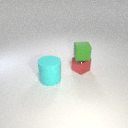
large cyan rubber cylinder in front of small red metal cube